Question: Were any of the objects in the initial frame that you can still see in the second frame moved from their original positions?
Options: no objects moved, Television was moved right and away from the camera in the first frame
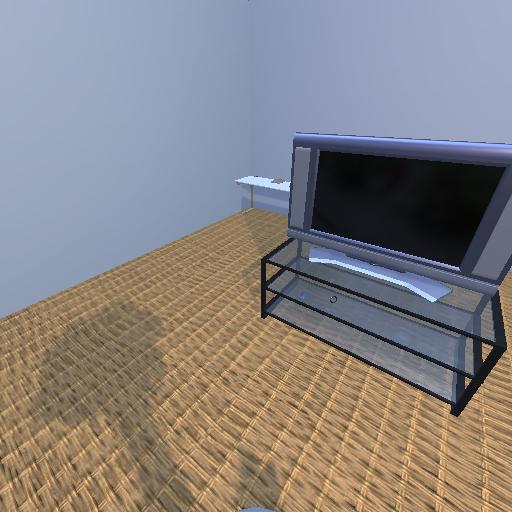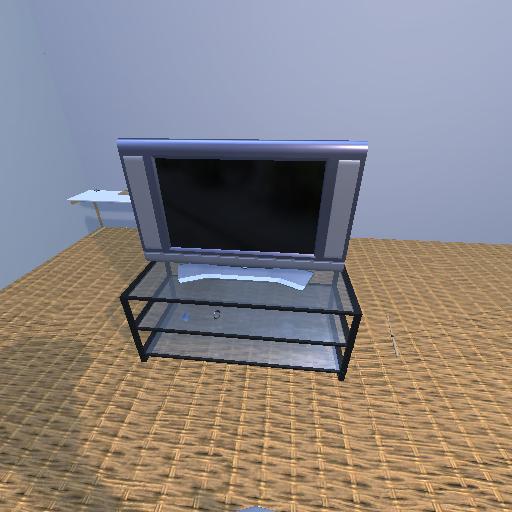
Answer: no objects moved